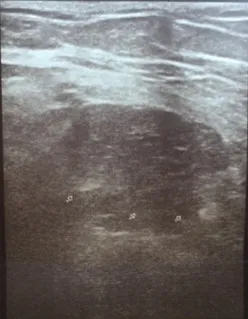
Ultrasound of the thigh revealed an encapsulated multi-cystic lesion with an indistinct margin (arrowheads) or a well-defined hyperechoic wall (arrow) corresponding to a calcified, non-vital hydatid cyst.
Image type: radiology (ultrasound)